Question: This is a simple program to read from a text file, but somehow I am getting the following error when i run it
> Exception in thread "main" java.lang.NullPointerException
Program:
'''
package testenglish;
import java.util.*;
import java.io.*;
public class TestEnglish
{
public static void main(String[] args)
{
Scanner myscanner= null;
try
{
myscanner = new Scanner(new File("file.txt"));
}
catch (FileNotFoundException e)
{
}
while (myscanner.hasNextLine())
{
}
myscanner.close();
}
}
'''

I don't understand why I am getting a 'NullPointerException' when 'myscanner' has already been initialized.
EDIT: How come I am not reading the text file? It is placed in the same folder as the source code.
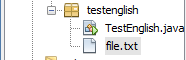
Answer: This structure
'''
Scanner myscanner= null;
try
{
myscanner = new Scanner(new File("file.txt"));
}
catch (FileNotFoundException e)
{
}
'''
is a very bad idea: essentially what you say is that you would like to load the file, but if anything goes wrong, it should . You catch the exception, but then don't do anything with it (except implicitly squash it by catching it).
If the code fails, 'myscanner' will still be uninitialised. You'll then get a null pointer exception when you try to use it. That's what's happening to you.
You want to try either
'''
try
{
myscanner = new Scanner(new File("file.txt"));
//now do your processing inside here
}
catch (FileNotFoundException e)
{
e.printStackTrace();
}
'''
or else get rid of the 'try'/'catch' structure and add 'throws FileNotFoundException' to your method signature:
'''
public static void main(String[] args) throws FileNotFoundException
'''
As for why you're not finding the file, it's not a question of whether it's in the same directory as the source, it's whether it's in the directory from which the program is being invoked, which is not quite the same thing. The safest option would be to put the entire path in there. If you're on Windows, remember you need to use '\' wherever you'd have a single '\', because a single '\' has a different meaning in Java.